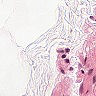
Metastatic tissue present: no